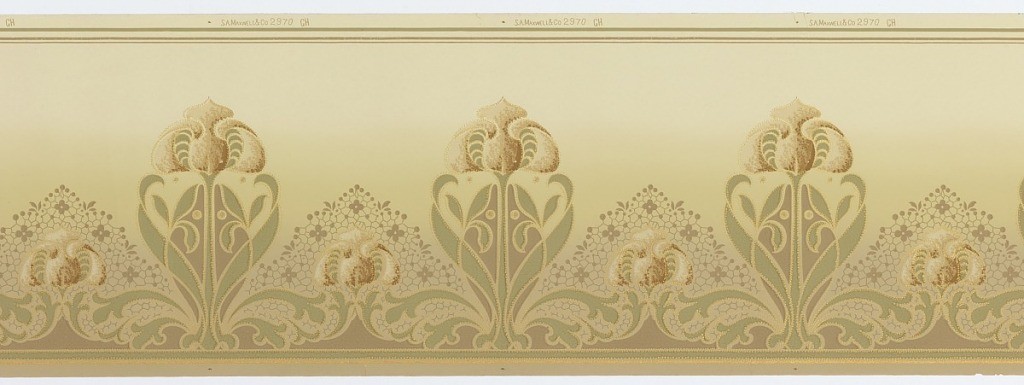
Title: Frieze
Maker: Maxwell & Co., S.A., Chicago, Illinois, USA
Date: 1905–1915
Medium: Machine-printed paper
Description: Art Nouveau style. Stylized tulips and leafs, alternating from large to small. Background fades from a light green at the bottom to beige at the top. Printed in gold, green, and shades of beige.